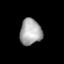
Tissue: lung
Cell type: Fibroblasts
Senescence score: 0.5874
Nuclear area (px): 548
Mean DAPI intensity: 170.168